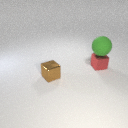
small brown metal cube in front of small red metal cube